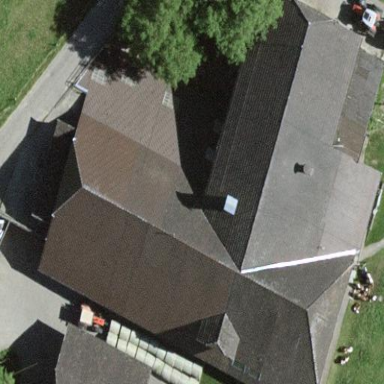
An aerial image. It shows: Farm building.